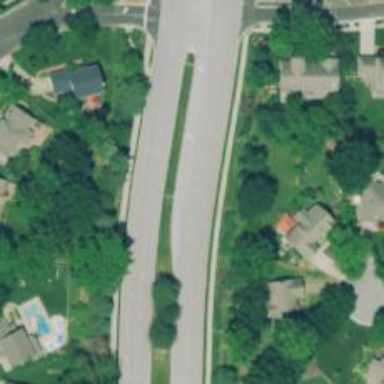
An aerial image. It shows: Road with dash markings.